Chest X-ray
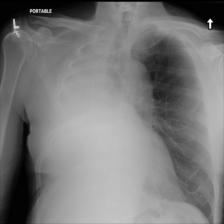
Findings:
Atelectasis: negative
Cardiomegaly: negative
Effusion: negative
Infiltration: negative
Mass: negative
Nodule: negative
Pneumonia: negative
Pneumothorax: negative
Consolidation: negative
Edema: negative
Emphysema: negative
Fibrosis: negative
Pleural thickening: negative
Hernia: negative